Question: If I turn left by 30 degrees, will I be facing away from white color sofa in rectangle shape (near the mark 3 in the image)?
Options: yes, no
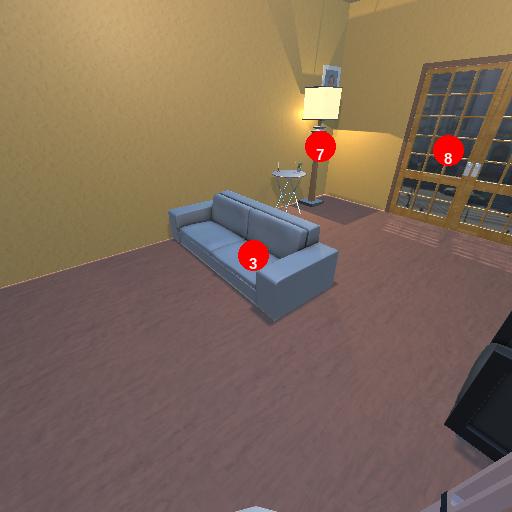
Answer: yes